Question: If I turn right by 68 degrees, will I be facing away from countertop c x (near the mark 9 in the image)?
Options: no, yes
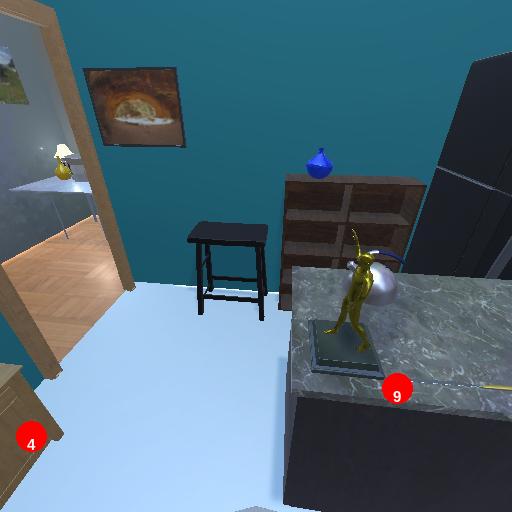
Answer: no